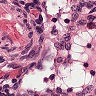
Metastatic tissue present: no